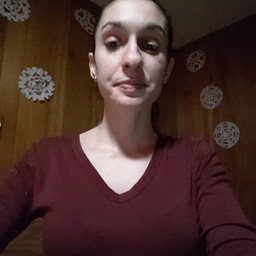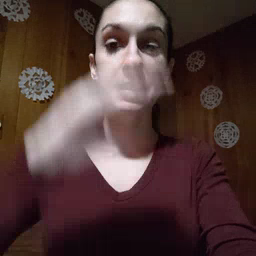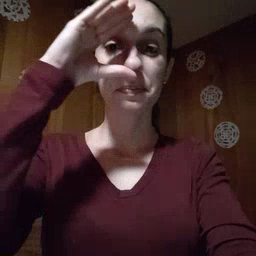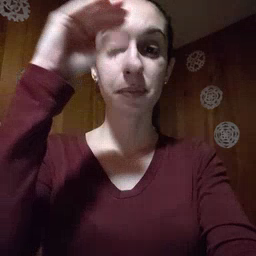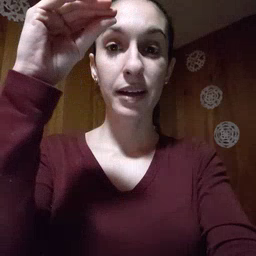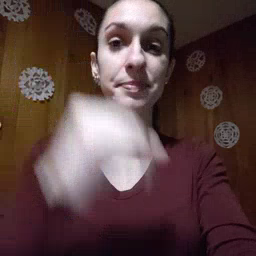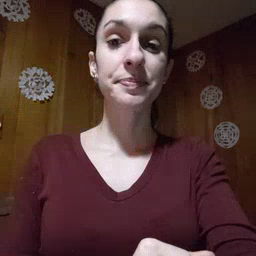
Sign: boy